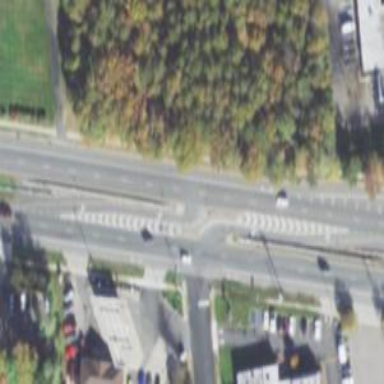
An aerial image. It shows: Trunk link road with asphalt surface.